Field crop: tomato
Growth stage: 1
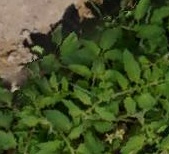
Species: tomato